What distinguishes these two images?
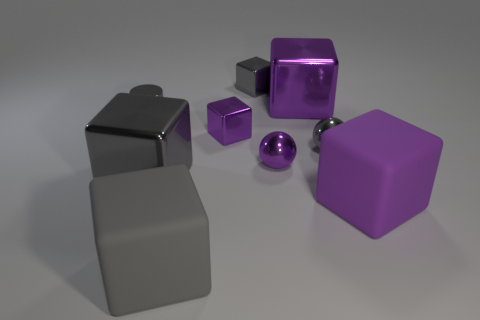
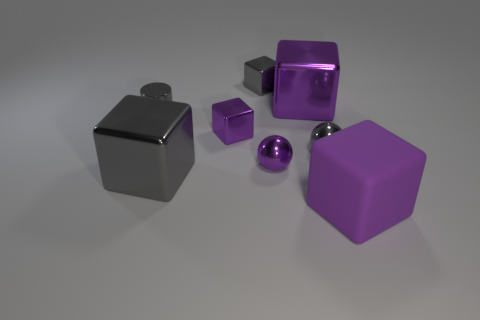
the gray matte object has disappeared
the large gray matte object is no longer there
the gray matte thing is no longer there
the large gray rubber cube to the left of the gray shiny sphere is missing
the big gray matte block to the left of the tiny gray cube is gone
the big gray matte block that is to the left of the tiny gray metallic sphere is gone
the large gray rubber cube left of the purple ball has disappeared